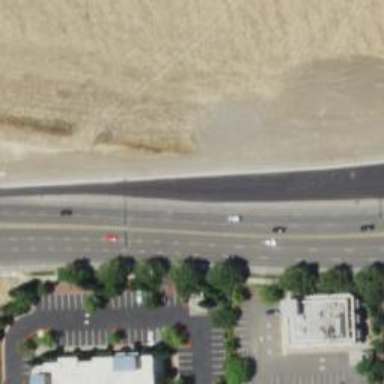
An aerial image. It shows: Secondary road with asphalt surface.